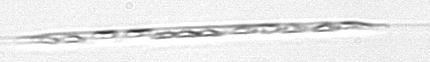
Label: Rhizosolenia